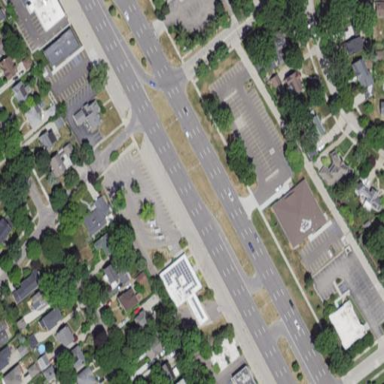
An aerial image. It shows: Grass-covered traffic island.